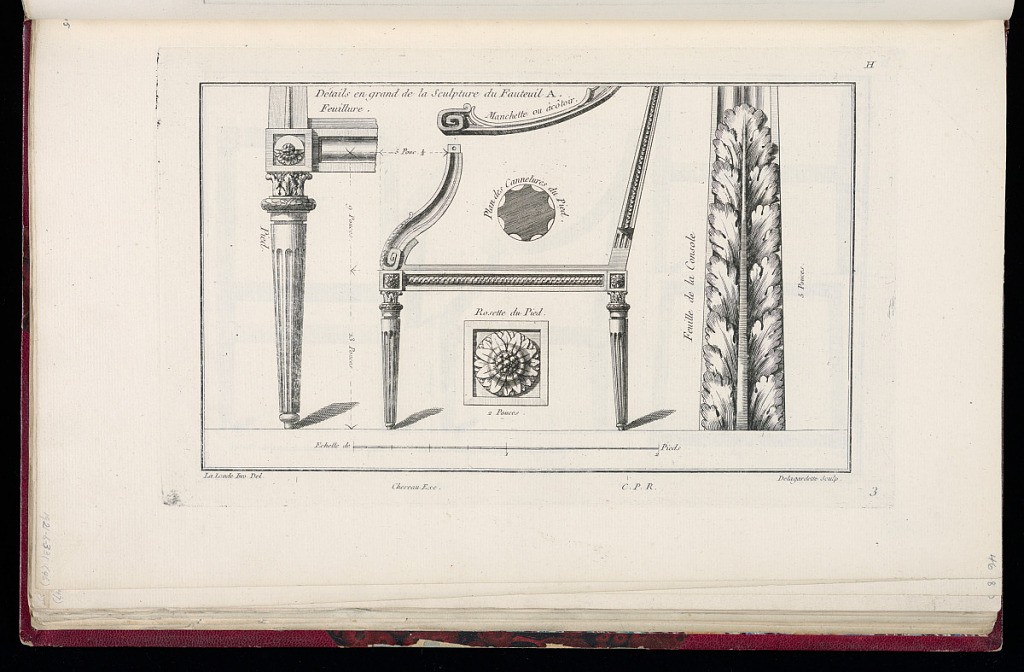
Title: Détails en grand de la Sculpture du Fauteuil A
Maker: Richard de Lalonde, French, active 1780–96
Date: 1775-1788
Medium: Etching on off-white laid paper
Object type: Print
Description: Enlarged details of the carving of the armchair depicted in 1921-6-331-44, with emphasis on the rosette, fluting, and acanthus leaf on the chair legs. The plate is signed and numbered.